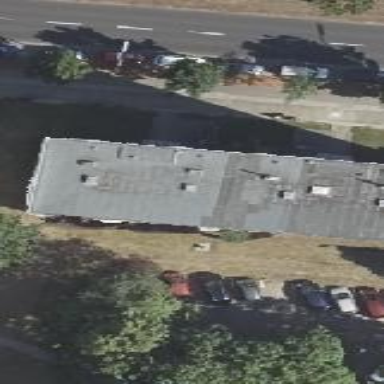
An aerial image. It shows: Flat-roofed apartment building.